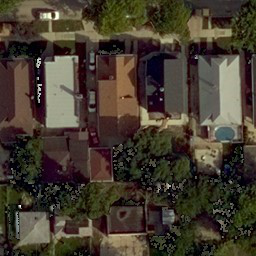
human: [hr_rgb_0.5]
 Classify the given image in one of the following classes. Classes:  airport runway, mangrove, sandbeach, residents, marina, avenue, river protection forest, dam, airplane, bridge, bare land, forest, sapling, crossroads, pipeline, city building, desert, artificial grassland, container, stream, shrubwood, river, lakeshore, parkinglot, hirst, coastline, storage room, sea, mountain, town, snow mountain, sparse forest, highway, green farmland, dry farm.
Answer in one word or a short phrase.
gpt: residents